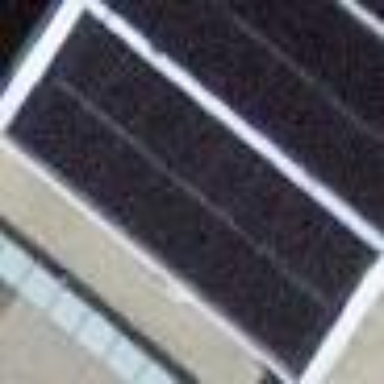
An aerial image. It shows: Solar power generator utilizing photovoltaic technology with solar photovoltaic panels.